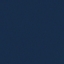
Land use / land cover: SeaLake